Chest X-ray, PA view. Patient: 47 years old, sex M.
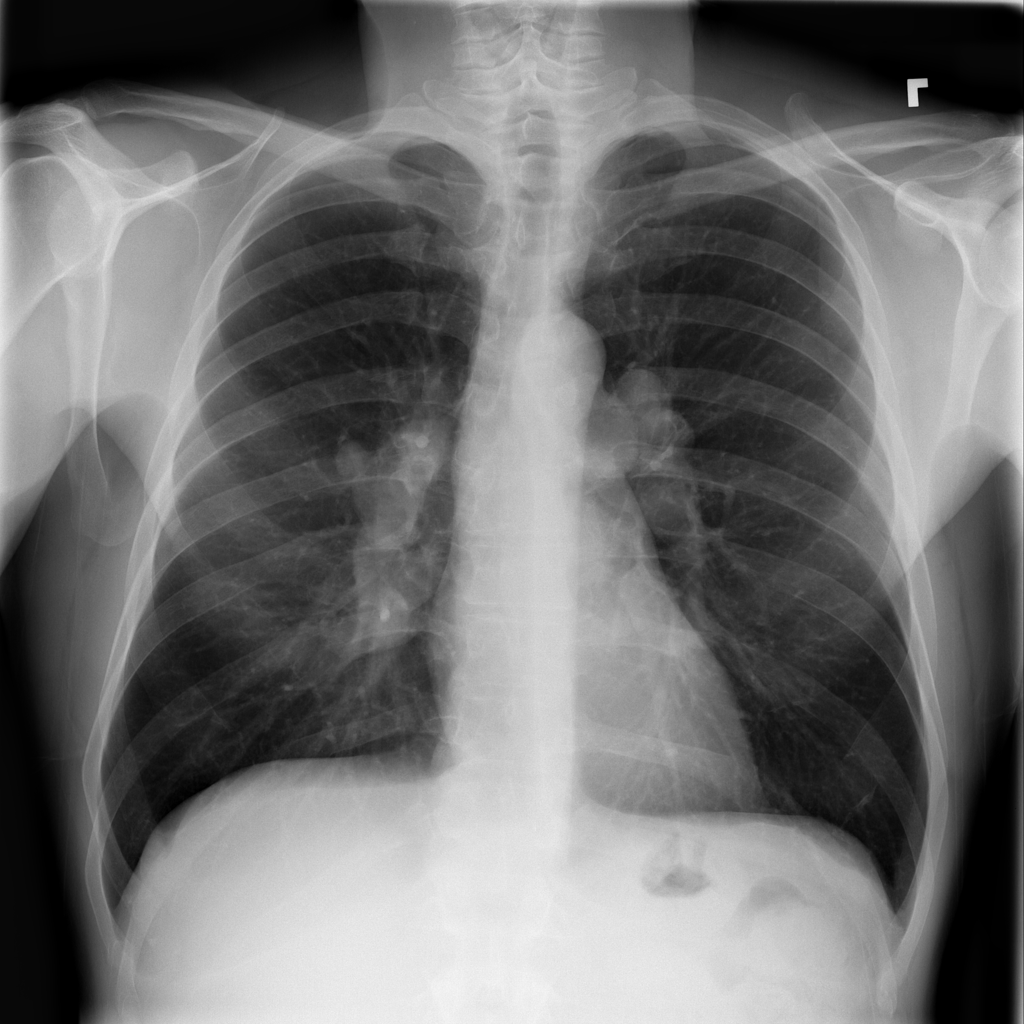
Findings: Mass